Question: I need to set a background for my website so that each web form child of the master page would show the background image.
I've googled it and found a few answers but they didn't do anything.
I am attaching my Master Page html code and an image showing the background I want:
'''
<%@ Master Language="C#" AutoEventWireup="true" CodeFile="MasterPage.master.cs" Inherits="Pages_MasterPage" %>
<%@ Register Assembly="AjaxControlToolkit" Namespace="AjaxControlToolkit" TagPrefix="asp" %>
<!DOCTYPE html PUBLIC "-//W3C//DTD XHTML 1.0 Transitional//EN" "http://www.w3.org/TR/xhtml1/DTD/xhtml1-transitional.dtd">
<html xmlns="http://www.w3.org/1999/xhtml">
<head runat="server">
<title>Qwik ProjecTrace</title>
<asp:ContentPlaceHolder id="head" runat="server">
</asp:ContentPlaceHolder>
<style type="text/css">
.style1
{
width: 100%;
}
.style2
{
text-align: center;
font-size: 40pt;
color: #0066CC;
}
.style3
{
font-size: x-large;
}
body
{
background:url('/style/images/IMS-Backgroung.jpg') no-repeat left top;
}
</style>
<link href="../Style/site.css" rel="stylesheet" type="text/css" />
</head>
<body>
<form id="form1" runat="server">
<asp:ToolkitScriptManager ID="ToolkitScriptManager1" runat="server">
</asp:ToolkitScriptManager>
<table class="style1">
<tr>
<td runat="server" style="direction: ltr">
<asp:Image ID="mes1" runat="server" style="text-align: left" />
</td>
<td class="style2">
<strong style="font-size: 40">Qwik ProjecTrace<br />
<span class="style3">you see what we do 24/7</span></strong></td>
<td runat="server" style="direction: rtl">
<asp:Image ID="mes2" runat="server" style="text-align: right" />
</td>
</tr>
</table>
<div>
<asp:ContentPlaceHolder id="ContentPlaceHolder1" runat="server">
<p></p>
</asp:ContentPlaceHolder>
</div>
</form>
</body>
</html>
'''

Does anyone know what is wrong with my code ? And how to set that background?
Thanks ahead
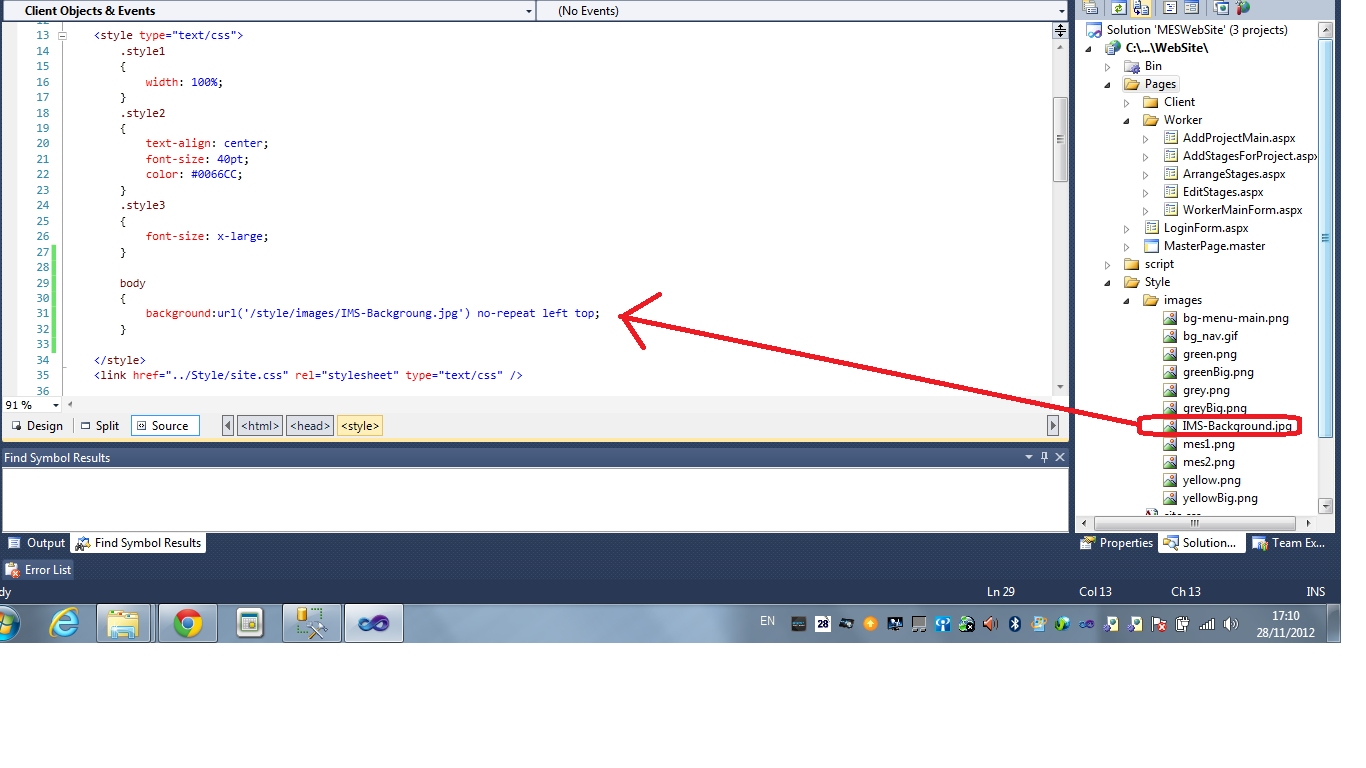
Answer: Here's the code solution (It seems that in my case, I had some kind of a problem with the containing folders):
'''
body
{
background-image: url('../style/images/Background.jpg');
background-repeat:no-repeat;
}
'''